Question: How to align rows to the right side in a JTable?
In this picture, the rows are aligned to left, how can I align the rows to the right side?

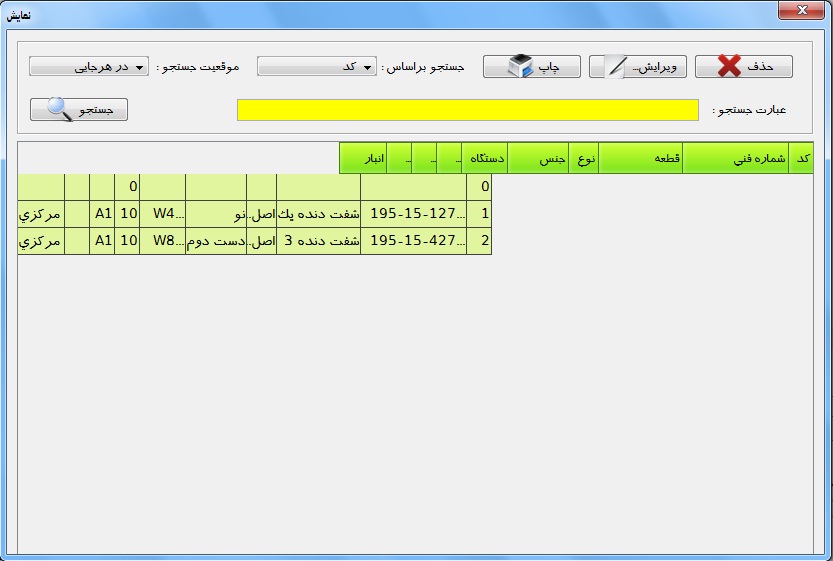
Answer: Simplest solution is to put your JTable in JScrollPane, and put this pane on plase of yours JTable and JTableHeader. JScrollPane will made everything for you without any headache.
'''
yourPanel.add( new JScrollPane(yourTable) );
'''